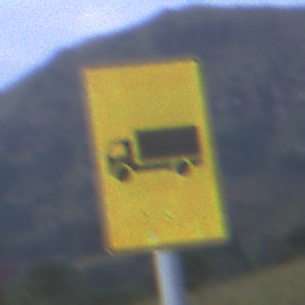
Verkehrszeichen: KFZZulaessigeGesamtmasse3Komma5TOhnePfeilsymbol
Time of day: SunriseSunset
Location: Outdoor (Nature)
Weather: PartlyCloudy
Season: NotSpecified
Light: Natural